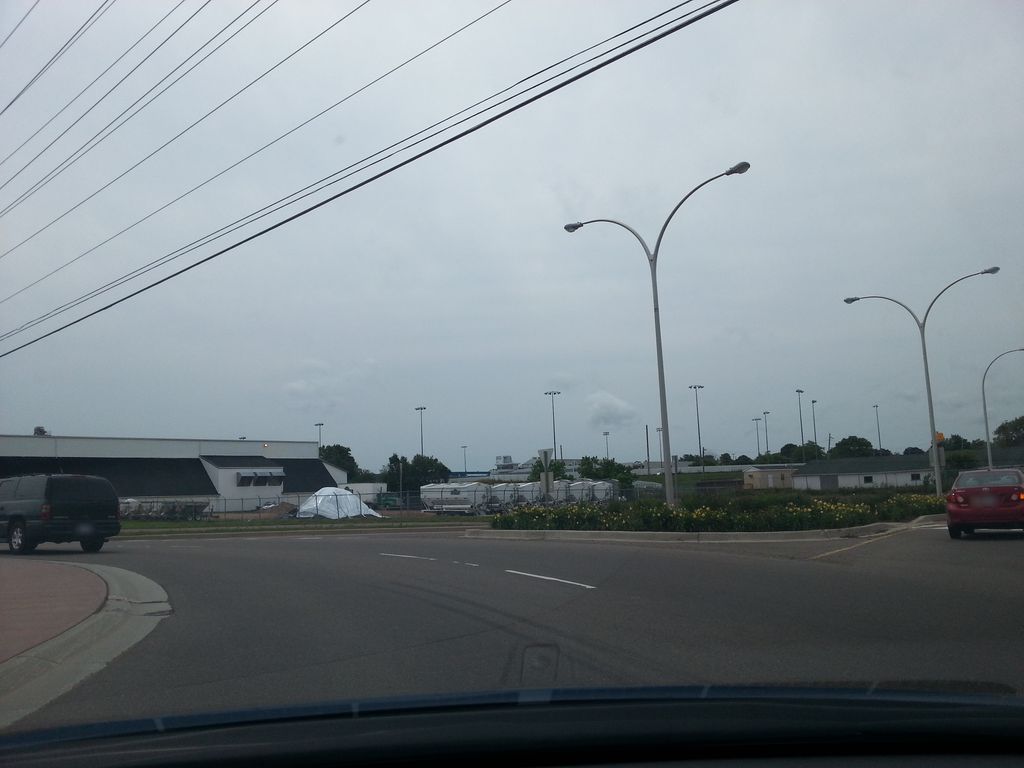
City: charlottetown